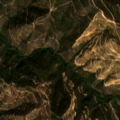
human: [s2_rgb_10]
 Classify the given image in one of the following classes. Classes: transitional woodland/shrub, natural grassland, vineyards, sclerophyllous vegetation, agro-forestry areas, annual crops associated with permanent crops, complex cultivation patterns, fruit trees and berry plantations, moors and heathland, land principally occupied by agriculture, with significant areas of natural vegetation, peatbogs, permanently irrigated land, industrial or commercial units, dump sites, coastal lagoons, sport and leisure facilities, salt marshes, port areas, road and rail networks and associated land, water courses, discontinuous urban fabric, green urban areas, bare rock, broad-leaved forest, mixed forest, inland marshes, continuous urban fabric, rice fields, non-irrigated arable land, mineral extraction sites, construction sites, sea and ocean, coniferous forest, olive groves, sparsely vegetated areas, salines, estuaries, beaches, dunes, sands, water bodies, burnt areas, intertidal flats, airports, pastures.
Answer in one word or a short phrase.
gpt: broad-leaved forest, transitional woodland/shrub